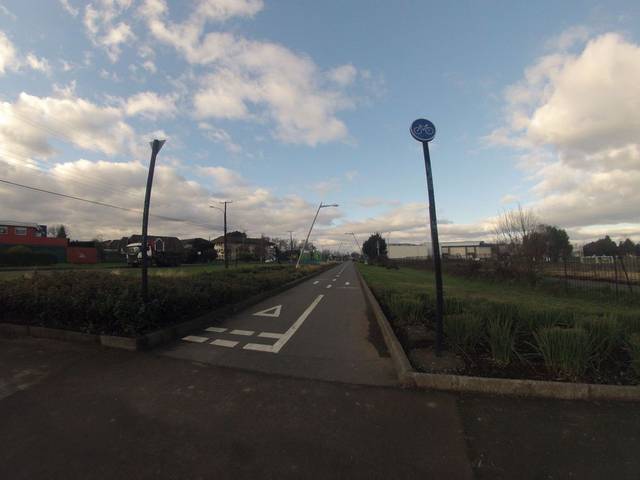
Region: Chile
Coordinates: -38.746, -72.62